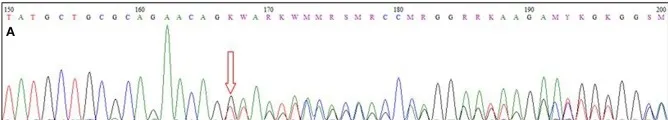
Sequence chromatograms of. Parents.
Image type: electrography (ekg)